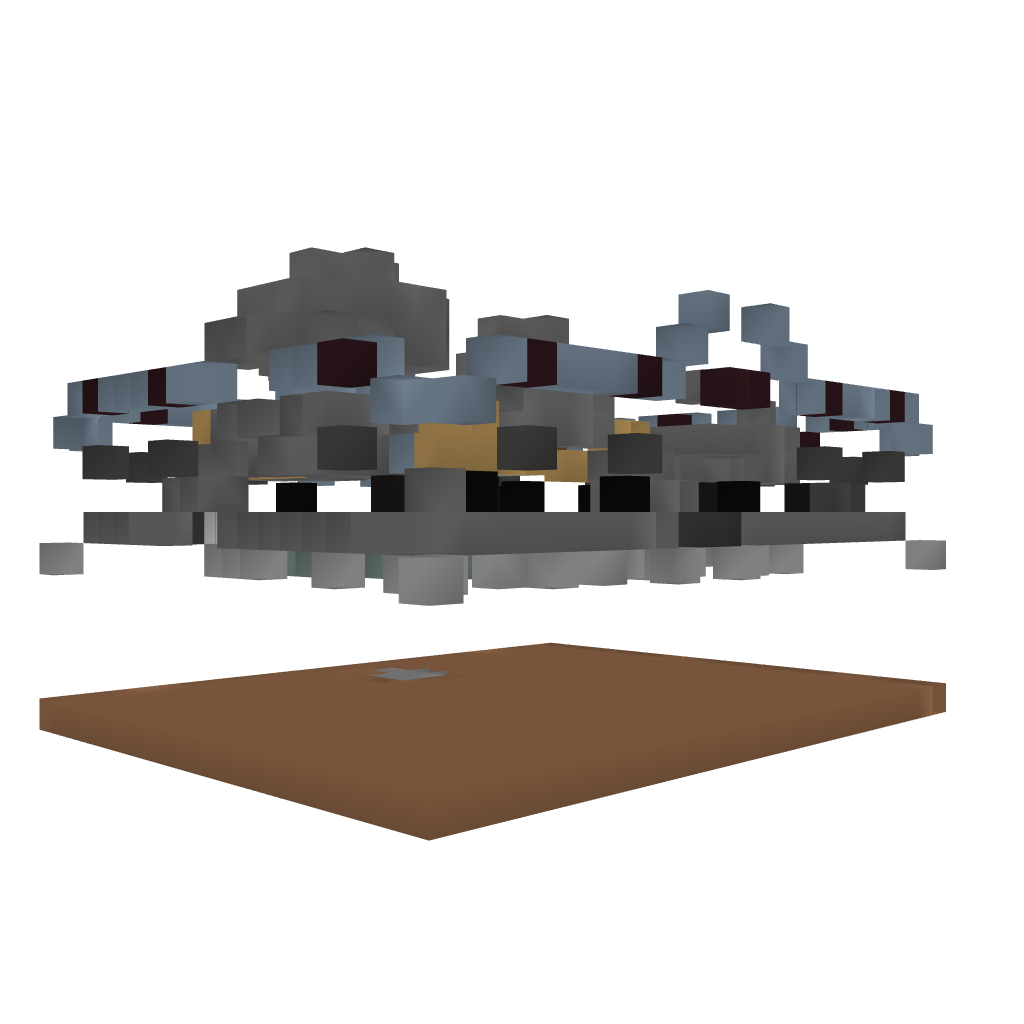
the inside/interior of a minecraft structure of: Evil Park